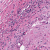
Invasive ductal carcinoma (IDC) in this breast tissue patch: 0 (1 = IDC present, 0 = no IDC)